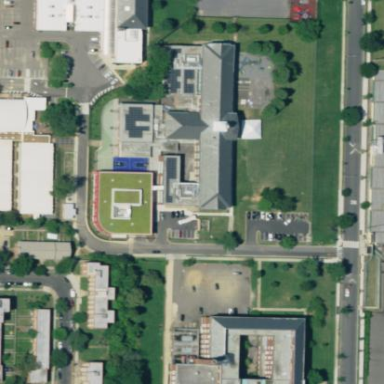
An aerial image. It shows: School.